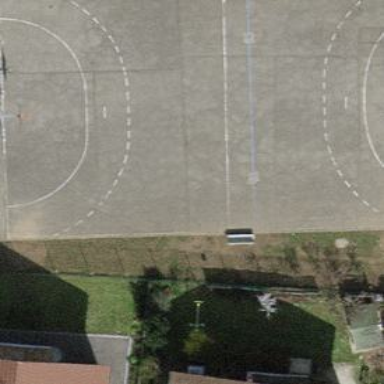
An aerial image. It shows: Asphalt handball pitch.